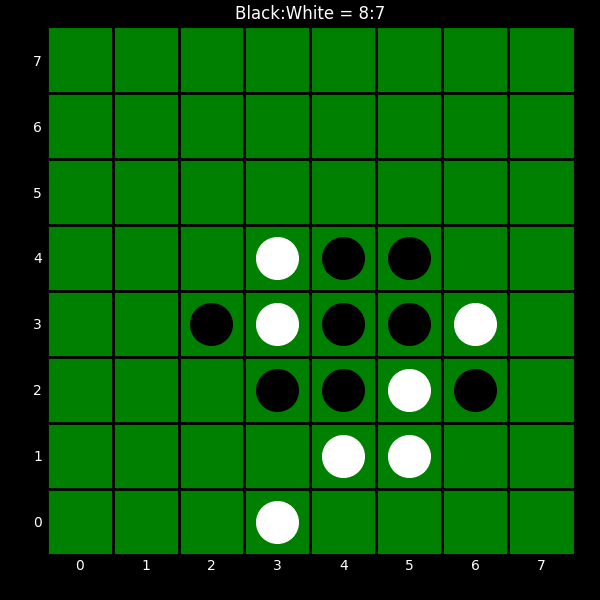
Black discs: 8
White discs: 7